Interaction volume radius: 5 \u00c5
Interaction volume height: 10 \u00c5
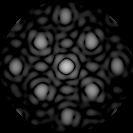
Disorder parameter: 0.2133